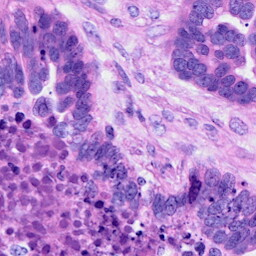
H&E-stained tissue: Ovarian